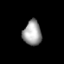
Tissue: lung
Cell type: Others
Senescence score: 0.2382
Nuclear area (px): 445
Mean DAPI intensity: 160.658